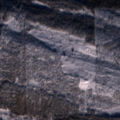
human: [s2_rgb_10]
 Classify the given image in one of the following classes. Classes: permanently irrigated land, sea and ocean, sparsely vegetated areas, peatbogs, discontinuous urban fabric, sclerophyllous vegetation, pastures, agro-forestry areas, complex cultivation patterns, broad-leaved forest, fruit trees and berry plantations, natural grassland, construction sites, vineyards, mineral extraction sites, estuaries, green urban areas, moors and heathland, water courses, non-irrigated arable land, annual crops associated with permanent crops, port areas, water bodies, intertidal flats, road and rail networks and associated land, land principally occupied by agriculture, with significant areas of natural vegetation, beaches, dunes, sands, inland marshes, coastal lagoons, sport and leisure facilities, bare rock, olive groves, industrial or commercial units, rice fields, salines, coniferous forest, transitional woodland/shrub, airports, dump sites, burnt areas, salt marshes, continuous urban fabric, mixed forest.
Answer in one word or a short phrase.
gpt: mixed forest, transitional woodland/shrub